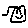
Label: smiley face